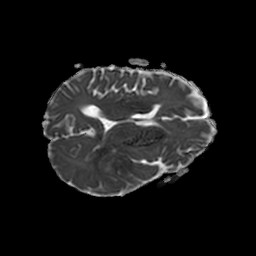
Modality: ADC
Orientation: axial
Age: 61
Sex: male
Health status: ill
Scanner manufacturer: philips
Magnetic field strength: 3 T
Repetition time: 3.8 s
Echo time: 0.09 s